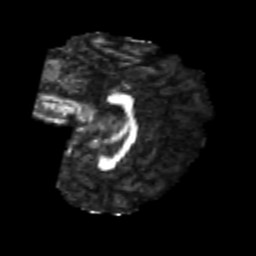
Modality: FA
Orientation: sagittal
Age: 22
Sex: female
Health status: healthy
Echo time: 0.074 s